Question: After lots of hassle I finally found the actual problem. It's the gap induced by daylight saving and the fact that different browsers act differently if timezone is set on UTC+3:30 (I'm not sure of other timezones).
Here's a snippet to generate the problem (the problem is reproducible if your system's TZ is set to UTC+3:30):
'''
function zeroPad(n) {
n = n + '';
return n.length >= 2 ? n : new Array(2 - n.length + 1).join('0') + n;
}
document.write("<table border='1' cellpadding='3'><tr><td>Input date</td><td>Parsed timestamp</td><td>Output date</td></tr>");
var m = 22 * 60;
for (var i=0; i<8; i++) {
var input = "3/21/2015 " + zeroPad(Math.floor(m / 60)) + ":" + zeroPad(m % 60) + ":00";
var d = new Date(input);
var output = d.getFullYear()
+'-'+zeroPad(d.getMonth()+1)
+'-'+zeroPad(d.getDate())
+' '+zeroPad(d.getHours())
+':'+zeroPad(d.getMinutes())
+':'+zeroPad(d.getSeconds());
document.write("<tr><td>" + input + "</td><td>" + d.getTime() + "</td><td>" + output + "</td></tr>");
m = m + 15;
}
m = 0;
for (var i=0; i<7; i++) {
var input = "3/22/2015 " + zeroPad(Math.floor(m / 60)) + ":" + zeroPad(m % 60) + ":00";
var d = new Date(input);
var output = d.getFullYear()
+'-'+zeroPad(d.getMonth()+1)
+'-'+zeroPad(d.getDate())
+' '+zeroPad(d.getHours())
+':'+zeroPad(d.getMinutes())
+':'+zeroPad(d.getSeconds());
document.write("<tr><td>" + input + "</td><td>" + d.getTime() + "</td><td>" + output + "</td></tr>");
m = m + 15;
}
document.write("</table>");
'''
I've run it on Firefox and Chromium and here are what they say:

The parts within the red boxes are the range of times in which the gap happens. My problem is that components like calendars usually depend on date objects with time part set to "00:00:00" and they've got a loop generating new dates by adding a day worth of timestamp to the previous date. So once an object falls into '3/22/2015 00:00:00' it will be considered '3/22/2015 01:00:00' or '21/3/2015 23:00:00' (depending on the browser) and hence the generated dates will be invalid from that point of time forth!
The question is how to detect such date objects and how to treat them?
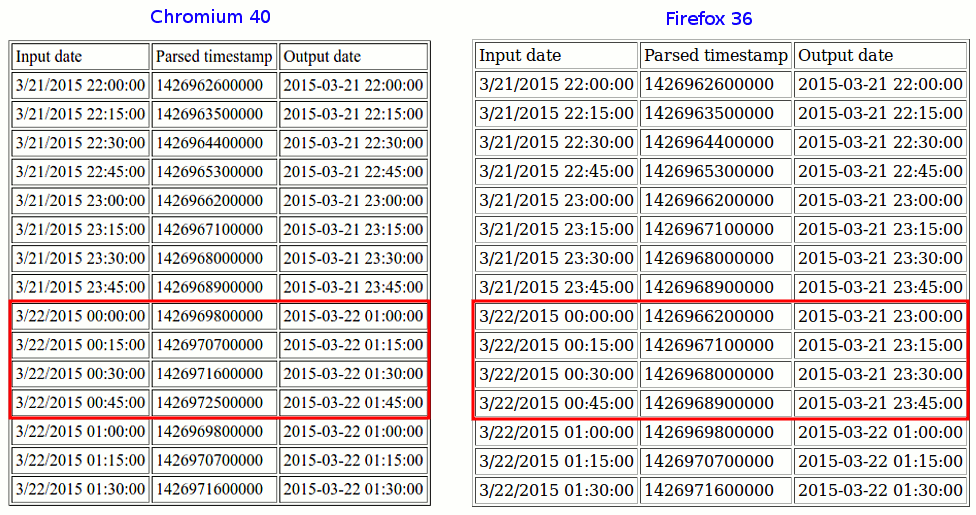
Answer: Using <URL> will save you lots of headache, and is the easiest way to achieve cross-browser compatibility for this sort of thing.
'''
var m = moment.utc("3/22/2015","M/D/YYYY")
var s = m.format("YYYY-MM-DD HH:mm:ss")
'''
Using UTC for this is important since you don't want to be affected by the user's time zone. Otherwise, if your date fell into a DST transition, it could be adjusted to some other value. (You're not intersted in UTC, you're just using it for stability.)
---
In response to this part of your updated question:
> To simplify the question, I'm looking for a function like this:'''
function date_decomposition(d) {
...
}
console.log(date_decomposition(new Date("3/22/2015 00:00:00")));
=> [2015, 3, 22, 0, 0, 0]
'''
While it's now clear what you are asking for, you must understand it is to achieve your exact requirements, at least not in a cross-browser, cross-region, cross-timezone manner.
- Each browser has it's own way of implementing the string-to-date parsing. When you use either the constructor 'new Date(string)' or the 'Date.parse(string)' method, you're invoking functionality that is .<URL> instance.
Now with all of that said, you can certainly take a 'Date' and deconstruct its parts, quite simply:
'''
function date_decomposition(d) {
return [d.getFullYear(), d.getMonth()+1, d.getDate(),
d.getHours(), d.getMinutes(), d.getSeconds()];
}
'''
But this will be based on the local time zone where the code is running. You see, inside the 'Date' object, there is just one value - a number representing the elapsed milliseconds since '1970-01-01T00:00:00Z' (without leap seconds being considered). That number is UTC-based.
So, in recap, all of the issues you are having are related to the way the string was parsed into the 'Date' object to begin with. No amount of focusing on the output functions will help you to resolve that in a completely safe manner. Whether you use a library or write your own code, you'll need to obtain that original string of data to get the result you are looking for. By the time it's in a 'Date' object, you've lost the information you need to make this work.
By the way, you might consider watching my Pluralsight course, <URL>, which covers much of this in even greater detail. Module 7 is entirely about JavaScript and these sorts of gotchas.